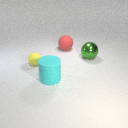
small yellow rubber sphere to the left of large green metal sphere